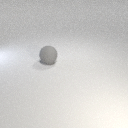
large gray rubber sphere